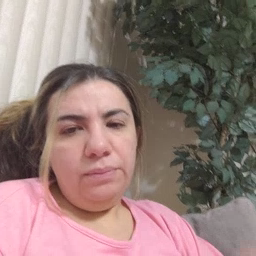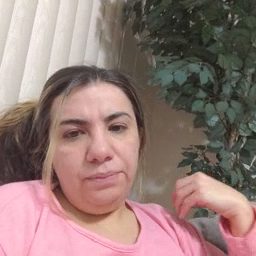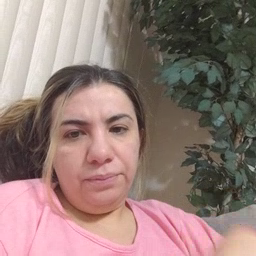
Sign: jacket